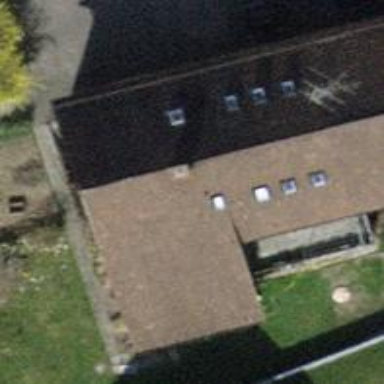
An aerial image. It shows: Terrace building.